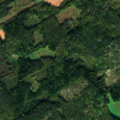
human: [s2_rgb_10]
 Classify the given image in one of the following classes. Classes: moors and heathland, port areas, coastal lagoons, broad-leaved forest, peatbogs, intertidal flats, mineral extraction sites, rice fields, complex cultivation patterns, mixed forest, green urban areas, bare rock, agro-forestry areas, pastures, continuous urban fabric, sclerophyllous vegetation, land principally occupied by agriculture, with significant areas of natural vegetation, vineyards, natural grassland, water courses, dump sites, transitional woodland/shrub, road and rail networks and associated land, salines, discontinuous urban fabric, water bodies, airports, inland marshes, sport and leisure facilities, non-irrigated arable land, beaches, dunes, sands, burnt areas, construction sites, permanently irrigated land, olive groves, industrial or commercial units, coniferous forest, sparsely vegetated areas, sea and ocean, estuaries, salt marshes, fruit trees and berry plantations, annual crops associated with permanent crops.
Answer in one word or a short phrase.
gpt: non-irrigated arable land, broad-leaved forest, coniferous forest, mixed forest